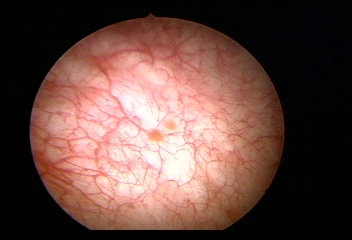
Modality: WLC
Class: Normal mucosa
Bladder cancer association: No